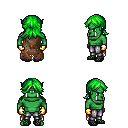
a pixel art fantasy rpg character, male body template, orc, green skin, brown tattered cape, metal pants, green loose hair, gold gloves, ghillies, four views (front, back, left, right), 2x2 character sprite sheet, small pixel art, hard edges, no anti-aliasing